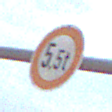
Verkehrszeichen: TatsaechlicheMasse
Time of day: SunriseSunset
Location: Outdoor (Nature)
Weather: PartlyCloudy
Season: NotSpecified
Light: Natural